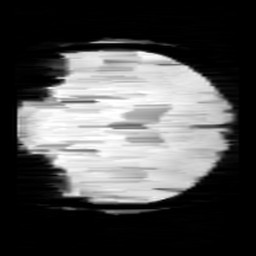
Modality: minIP
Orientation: coronal
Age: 12
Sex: male
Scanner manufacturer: siemens
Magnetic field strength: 3 T
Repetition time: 0.027 s
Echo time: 0.02 s